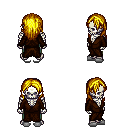
a pixel art fantasy rpg character, male body template, skeleton, brown robe, teal pants, blonde long hairstyle, white slippers, four views (front, back, left, right), 2x2 character sprite sheet, small pixel art, hard edges, no anti-aliasing